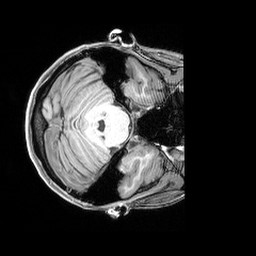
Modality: T1w
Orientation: axial
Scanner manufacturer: siemens
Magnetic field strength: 3 T
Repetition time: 2.4 s
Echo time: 0.00215 s